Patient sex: F
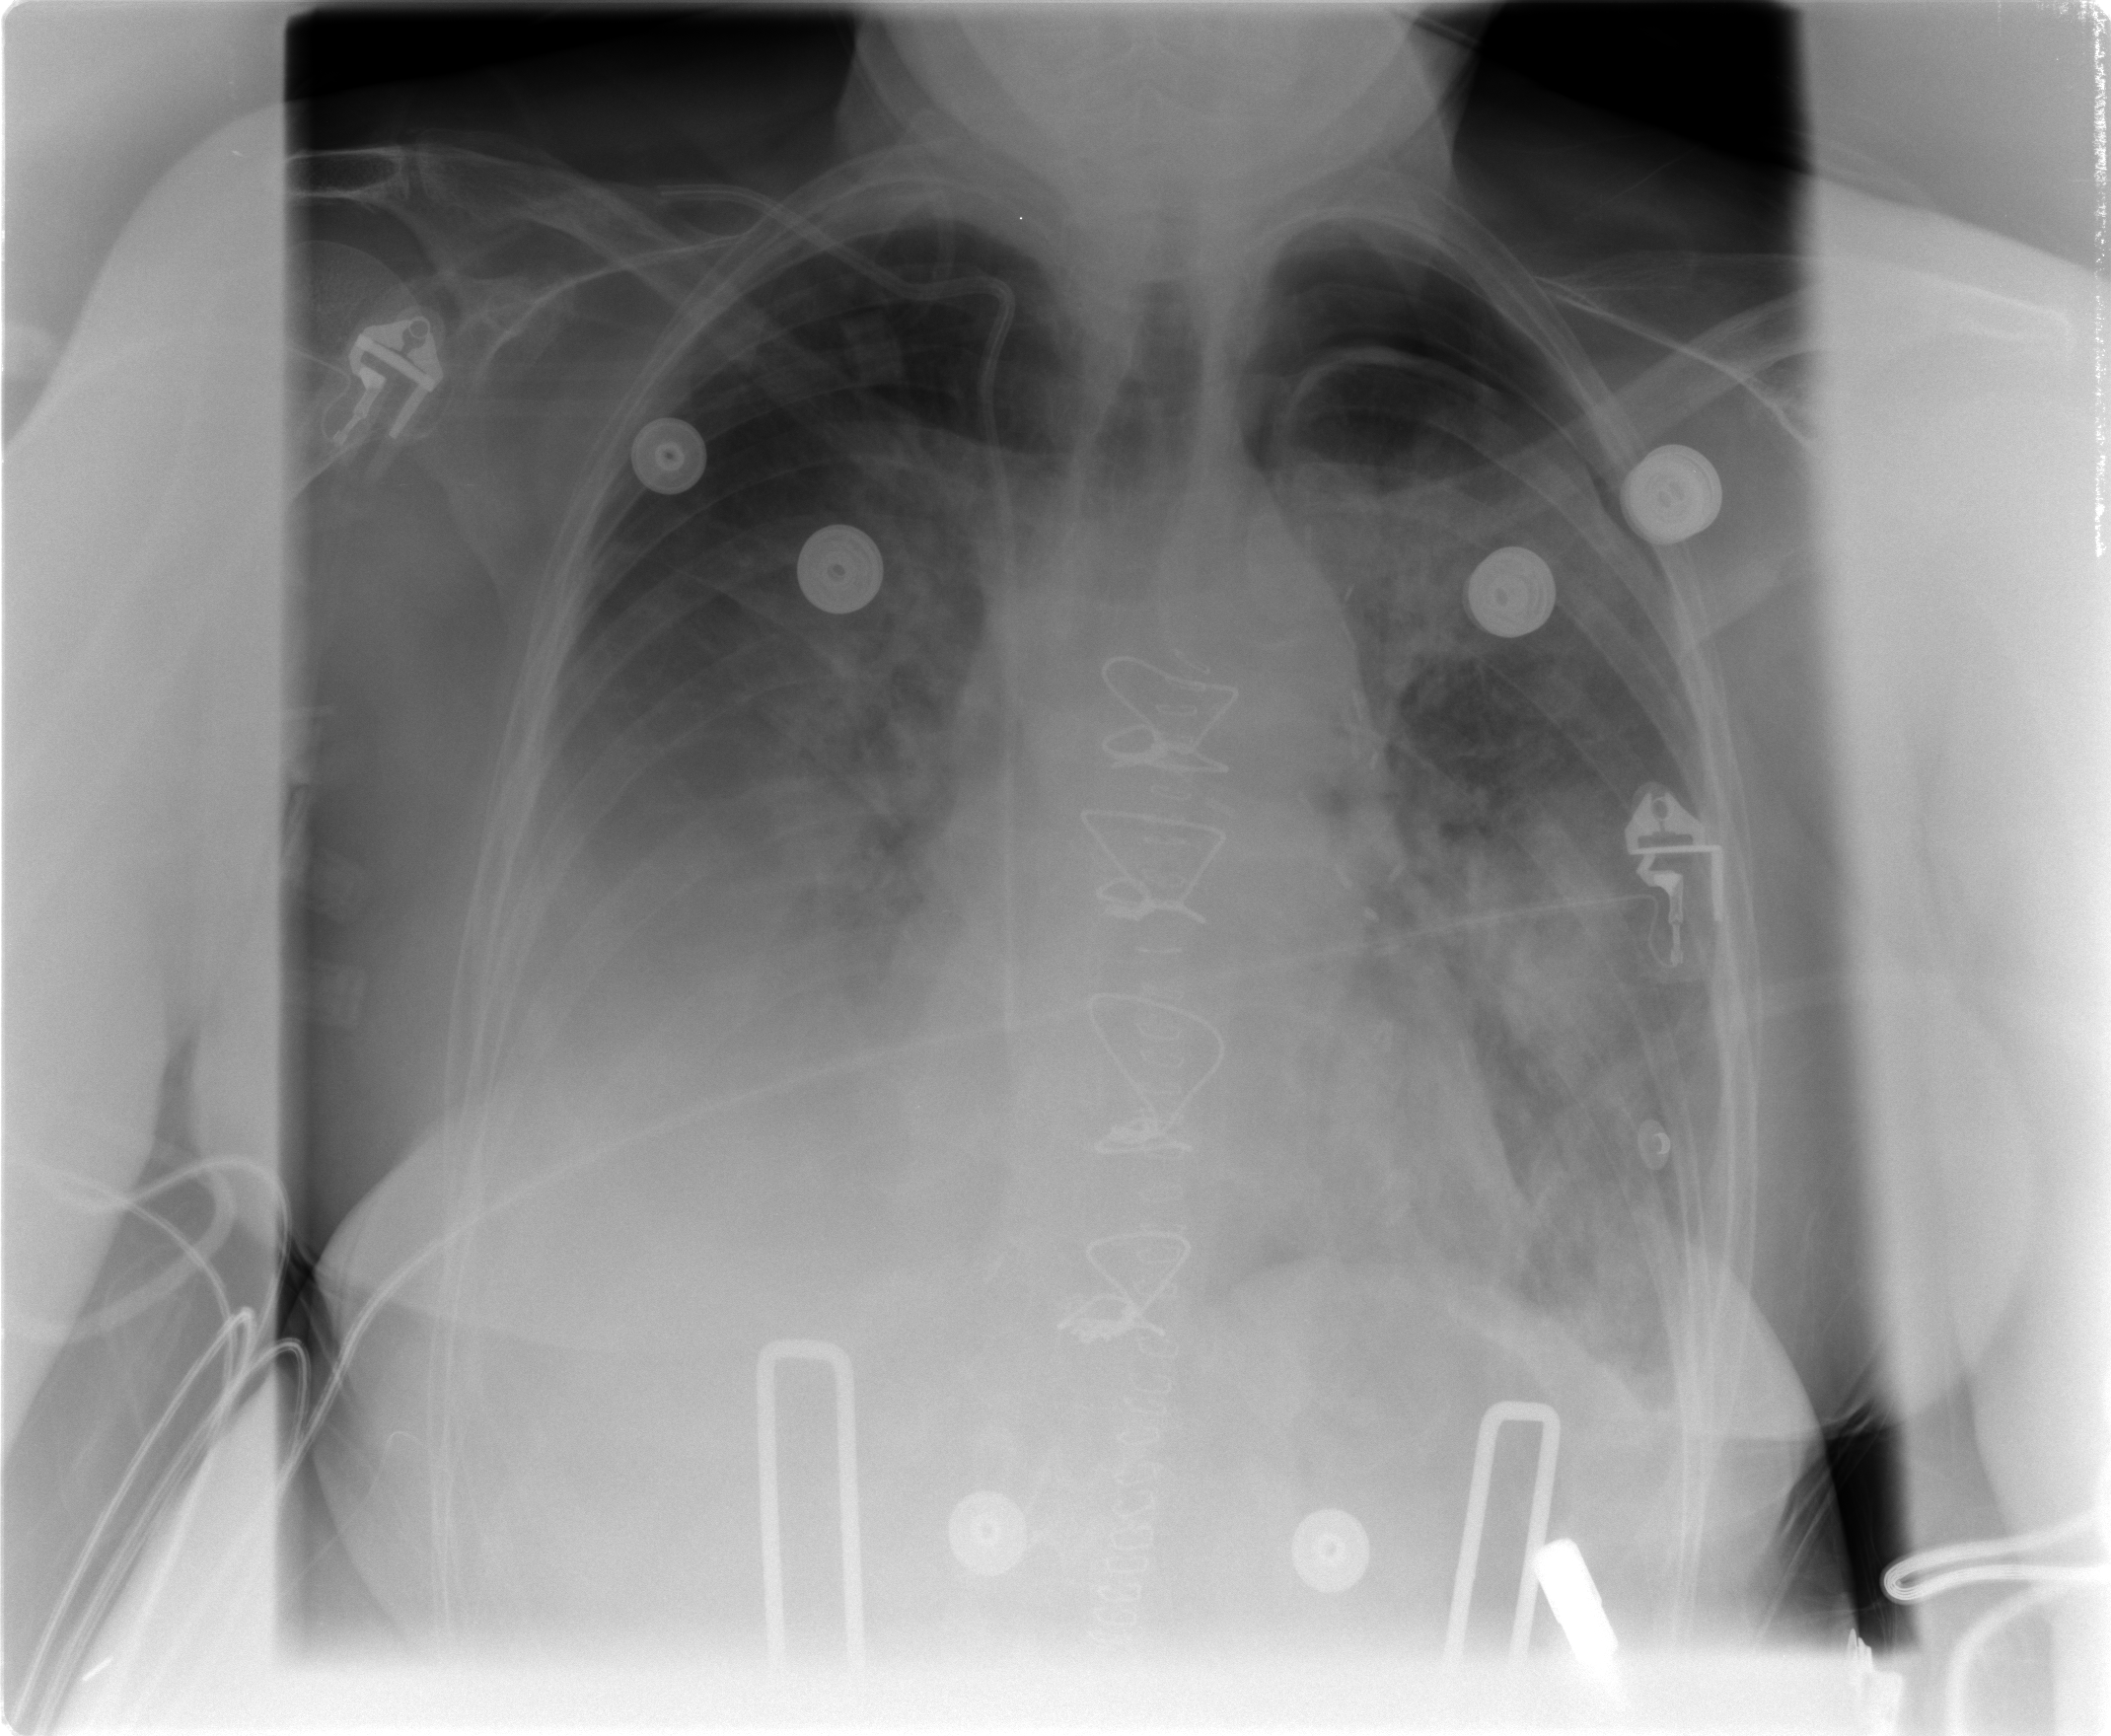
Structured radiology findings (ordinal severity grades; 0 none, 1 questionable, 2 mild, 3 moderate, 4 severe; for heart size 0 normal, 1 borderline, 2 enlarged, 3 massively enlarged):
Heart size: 1
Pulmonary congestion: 2
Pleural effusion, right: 3
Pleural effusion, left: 2
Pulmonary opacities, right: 2
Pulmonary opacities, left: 3
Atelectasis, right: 2
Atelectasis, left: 3